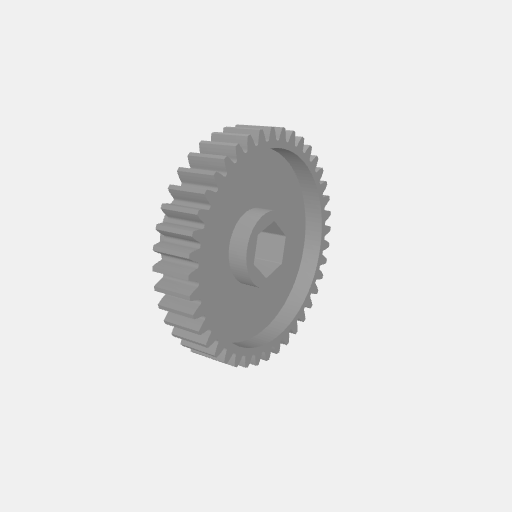
Part: PinionGear8RID40T